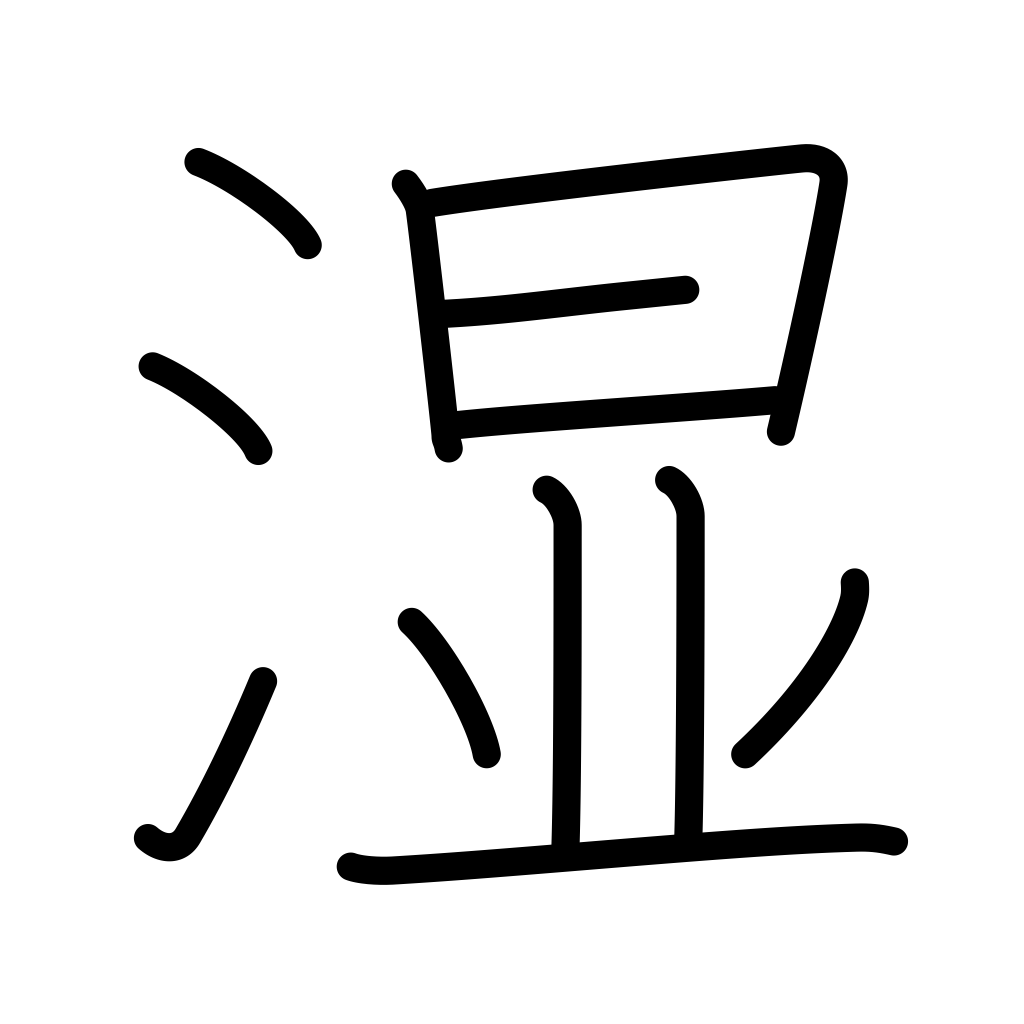
Meaning: damp, wet, moist